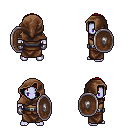
a pixel art fantasy rpg character, male body template, dark elf, purple skin, leather chest armor, robe skirt, red long hairstyle, cloth hood, metal gloves, shield, four views (front, back, left, right), 2x2 character sprite sheet, small pixel art, hard edges, no anti-aliasing